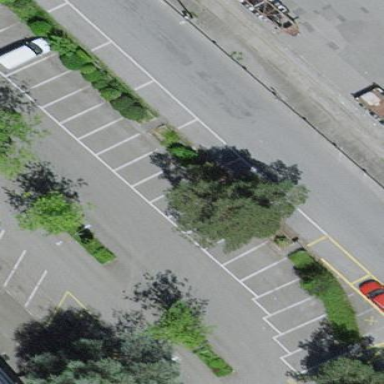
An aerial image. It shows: Street-side parking area with parallel orientation. The surface is asphalt.